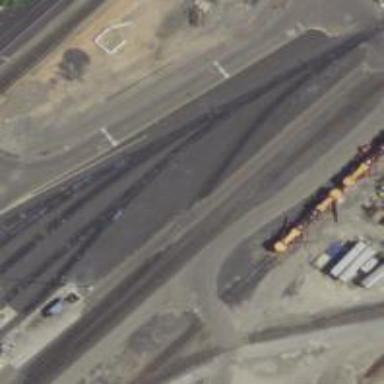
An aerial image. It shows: Abandoned railway yard.